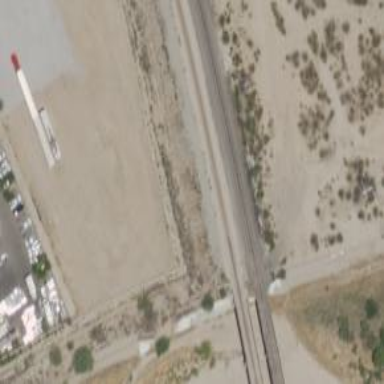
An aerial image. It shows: Railway bridge.